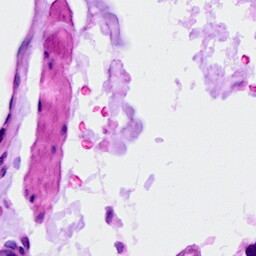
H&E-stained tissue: Ovarian